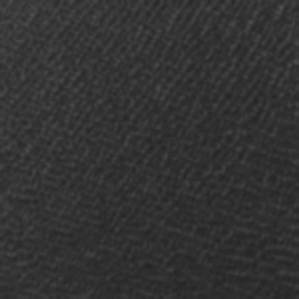
Label: frost